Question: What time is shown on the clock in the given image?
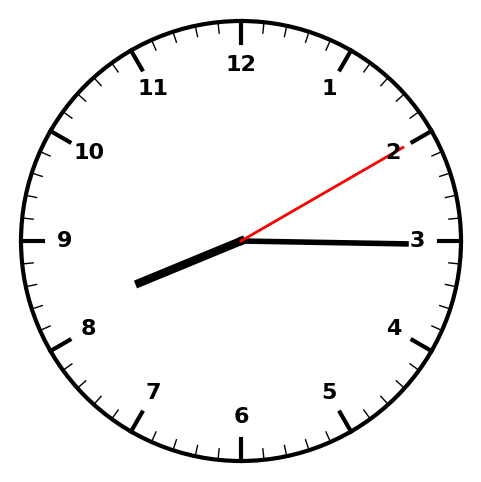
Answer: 08:15:10